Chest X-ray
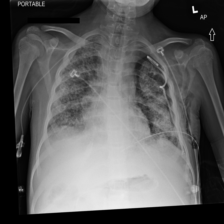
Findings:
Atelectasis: negative
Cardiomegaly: negative
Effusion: positive
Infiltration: negative
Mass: negative
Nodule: negative
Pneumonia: negative
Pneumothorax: negative
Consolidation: negative
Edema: negative
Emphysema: negative
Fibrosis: negative
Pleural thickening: negative
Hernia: negative